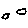
Label: circle